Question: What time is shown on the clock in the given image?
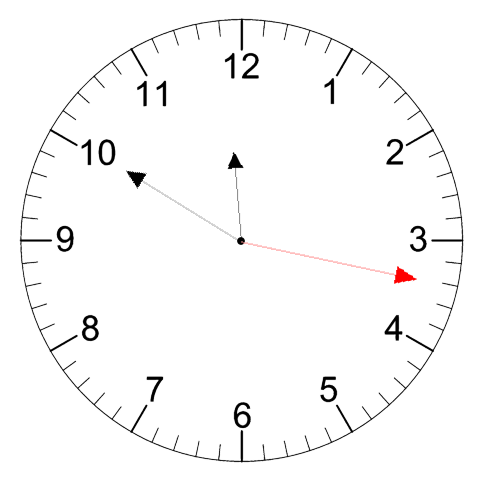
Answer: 11:50:17